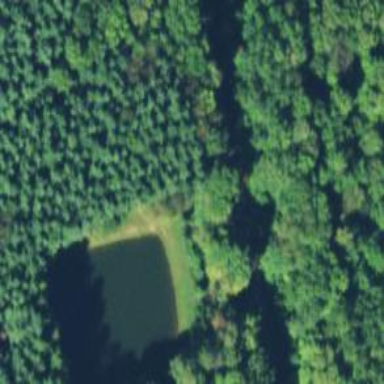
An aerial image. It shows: Pond surrounded by natural water.